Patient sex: M
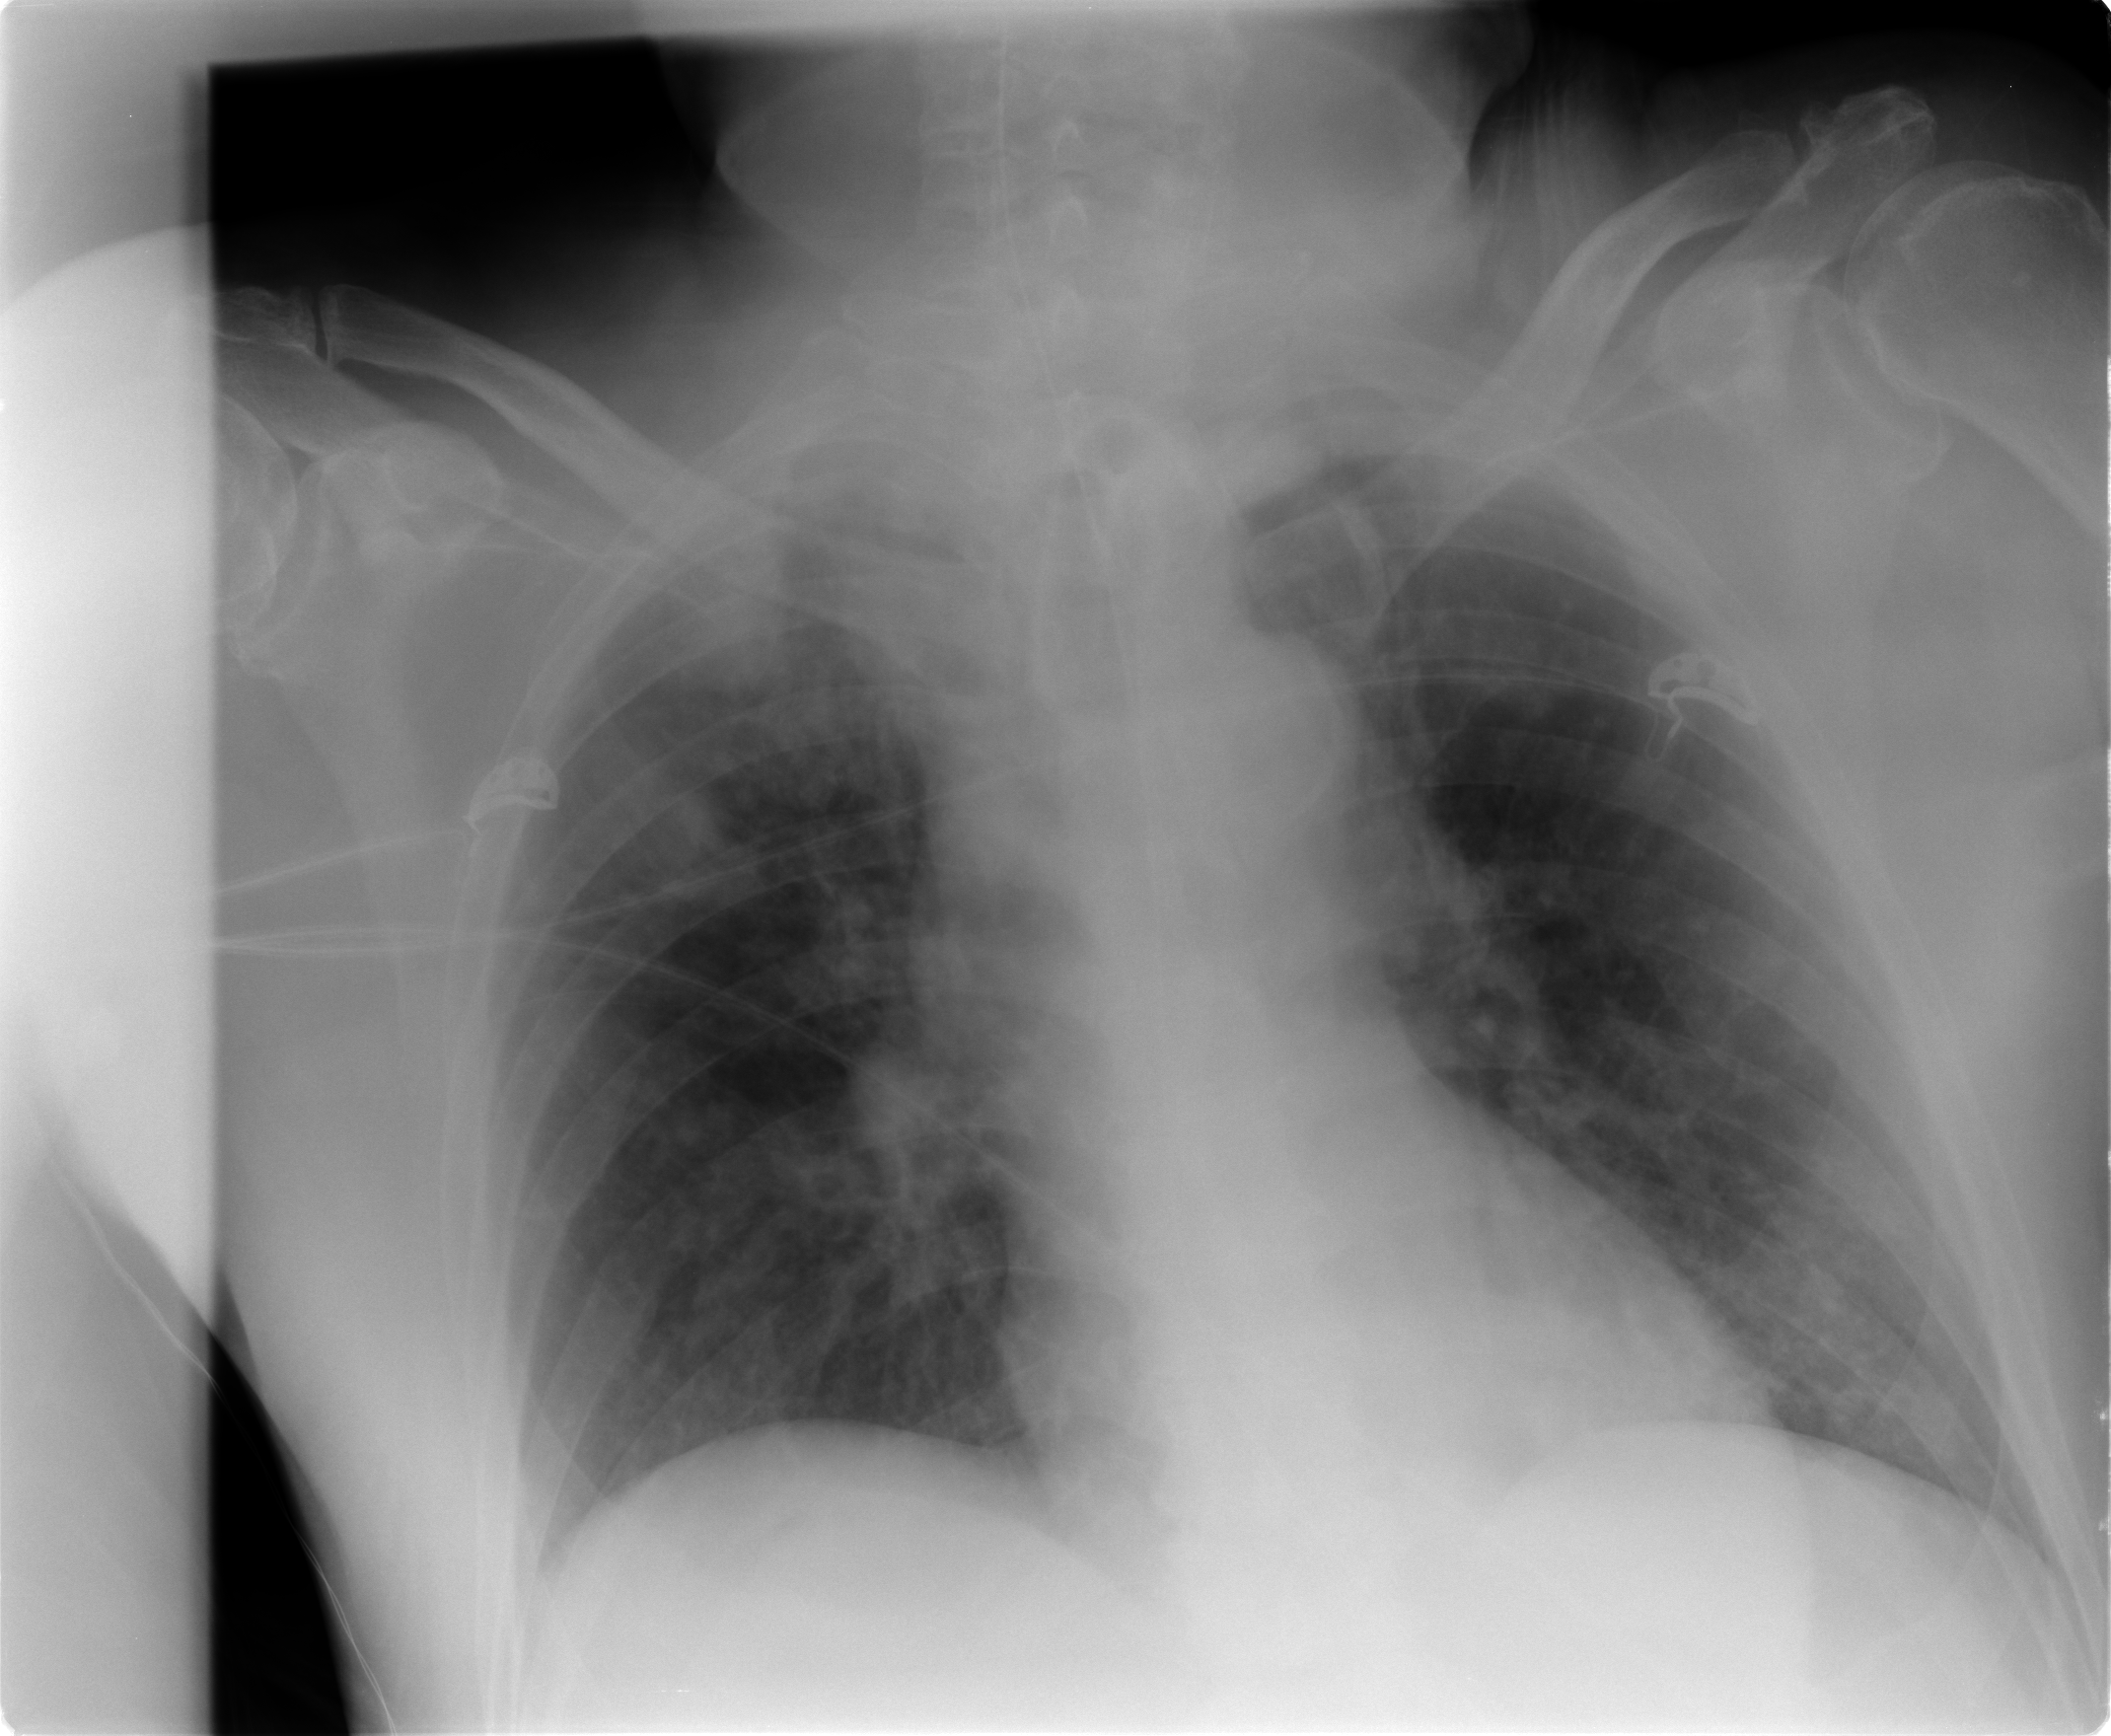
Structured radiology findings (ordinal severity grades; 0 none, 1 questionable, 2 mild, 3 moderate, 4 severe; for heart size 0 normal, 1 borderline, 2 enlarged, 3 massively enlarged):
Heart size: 0
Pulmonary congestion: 2
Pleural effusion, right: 0
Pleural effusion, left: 0
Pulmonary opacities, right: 2
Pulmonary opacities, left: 2
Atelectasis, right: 2
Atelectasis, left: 2